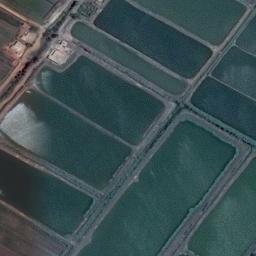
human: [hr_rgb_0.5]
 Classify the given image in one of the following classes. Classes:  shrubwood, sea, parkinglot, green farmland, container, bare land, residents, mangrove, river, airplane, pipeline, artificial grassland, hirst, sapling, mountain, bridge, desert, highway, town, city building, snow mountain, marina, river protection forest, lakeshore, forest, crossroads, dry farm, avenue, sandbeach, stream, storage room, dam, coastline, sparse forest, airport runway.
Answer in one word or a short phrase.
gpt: green farmland